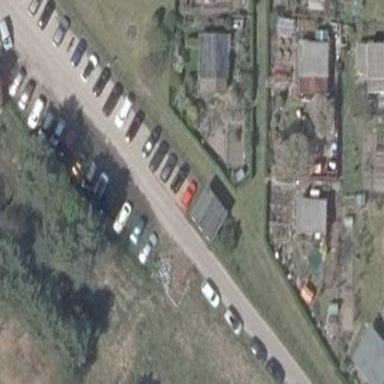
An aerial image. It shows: Parking area with surface.